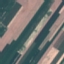
Land use / land cover: AnnualCrop